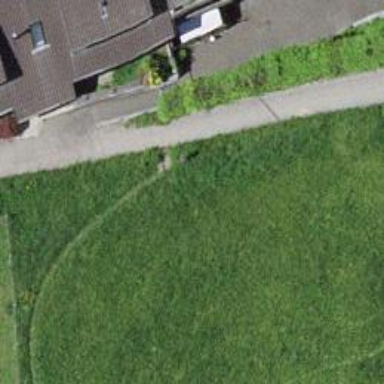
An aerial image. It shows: Gravel footway without sidewalk.